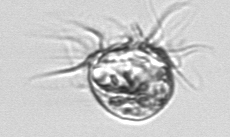
Label: Leegaardiella_ovalis